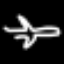
Label: airplane